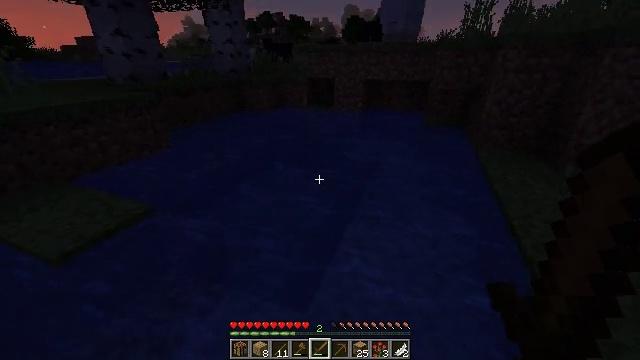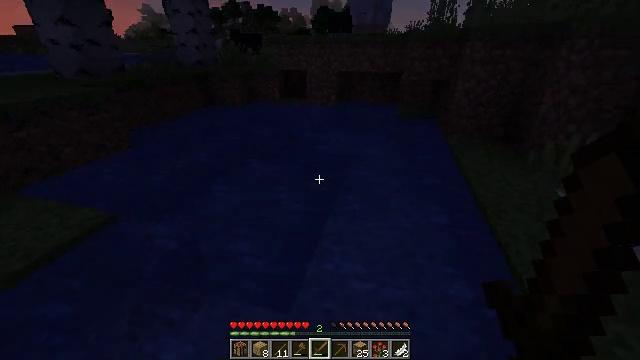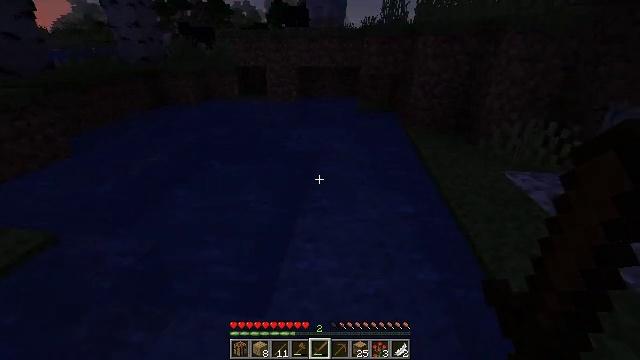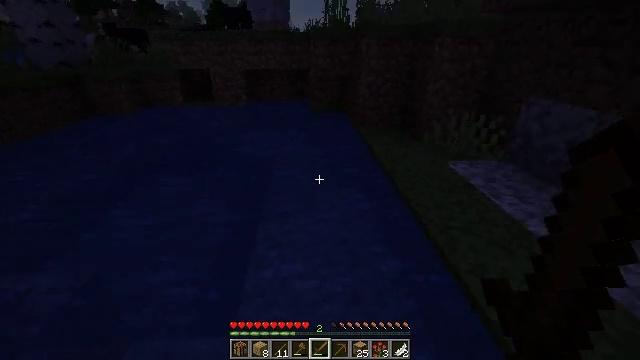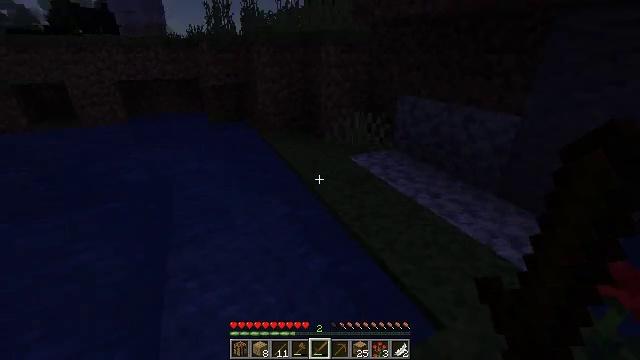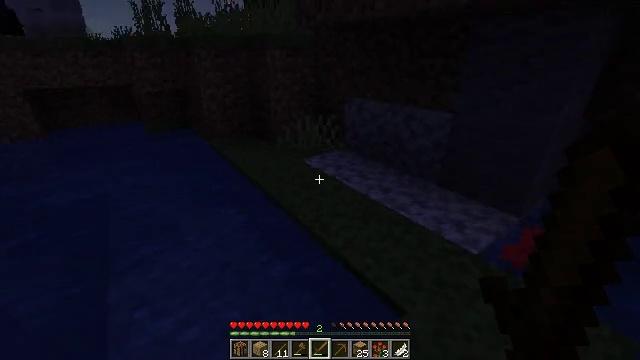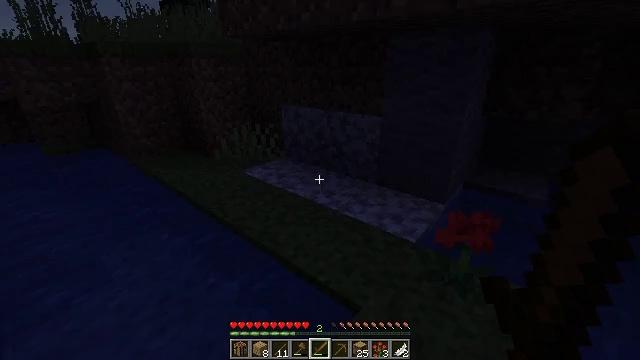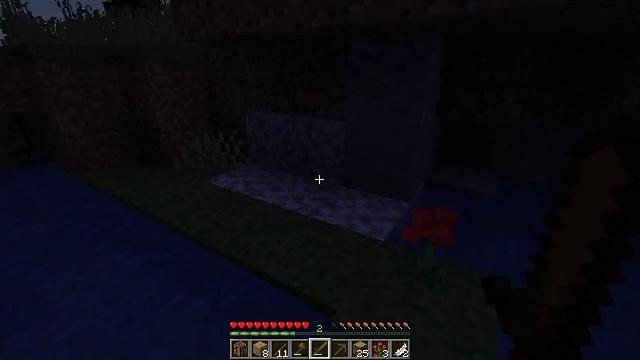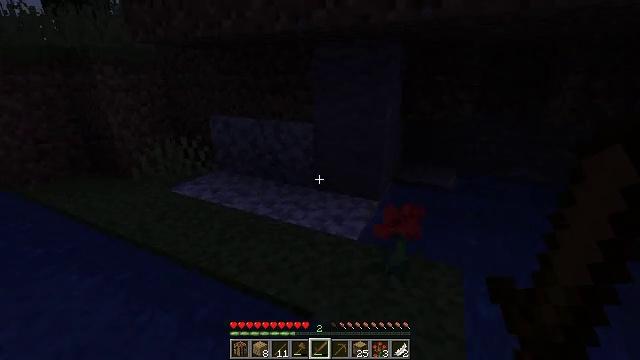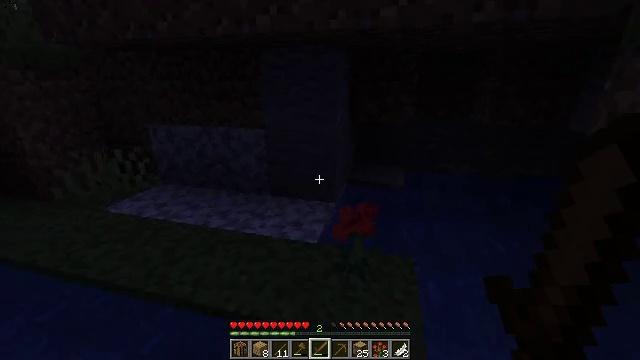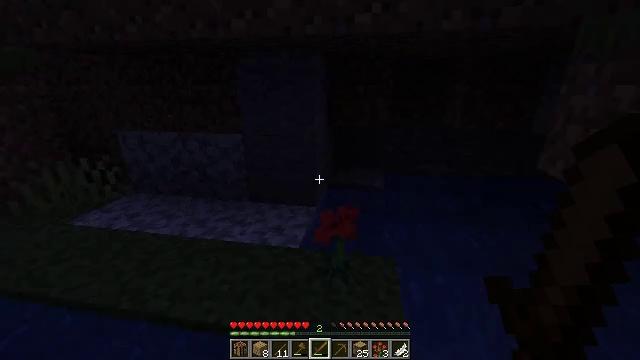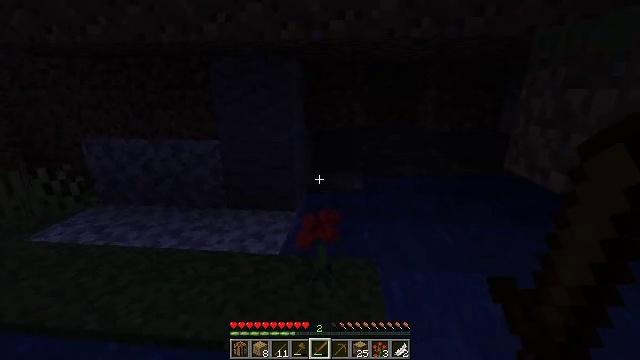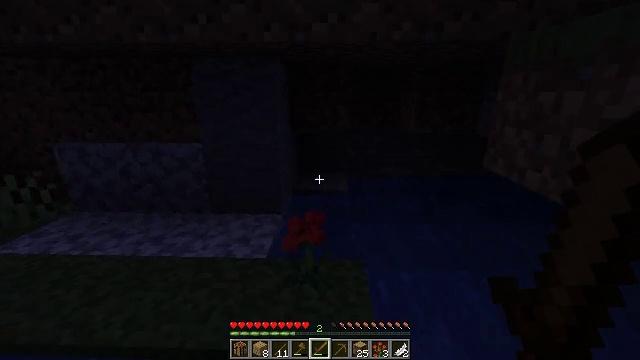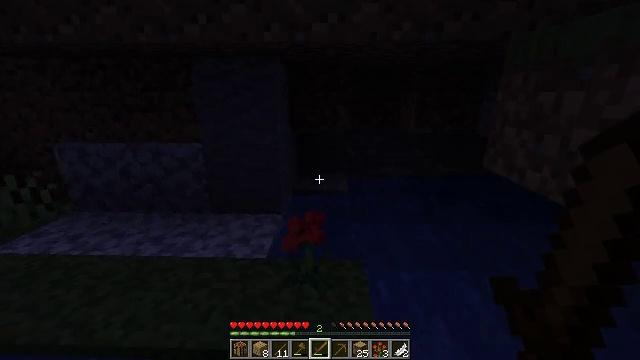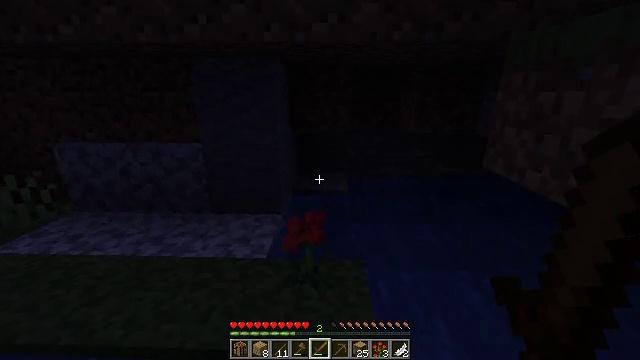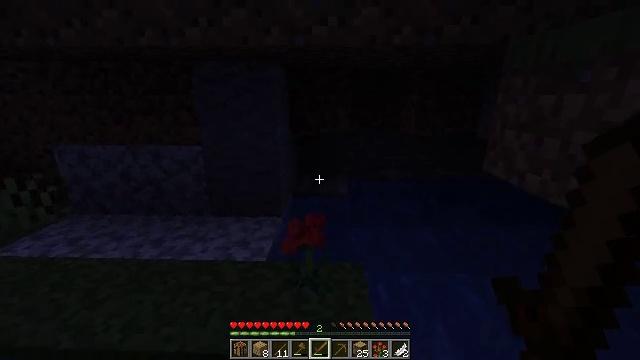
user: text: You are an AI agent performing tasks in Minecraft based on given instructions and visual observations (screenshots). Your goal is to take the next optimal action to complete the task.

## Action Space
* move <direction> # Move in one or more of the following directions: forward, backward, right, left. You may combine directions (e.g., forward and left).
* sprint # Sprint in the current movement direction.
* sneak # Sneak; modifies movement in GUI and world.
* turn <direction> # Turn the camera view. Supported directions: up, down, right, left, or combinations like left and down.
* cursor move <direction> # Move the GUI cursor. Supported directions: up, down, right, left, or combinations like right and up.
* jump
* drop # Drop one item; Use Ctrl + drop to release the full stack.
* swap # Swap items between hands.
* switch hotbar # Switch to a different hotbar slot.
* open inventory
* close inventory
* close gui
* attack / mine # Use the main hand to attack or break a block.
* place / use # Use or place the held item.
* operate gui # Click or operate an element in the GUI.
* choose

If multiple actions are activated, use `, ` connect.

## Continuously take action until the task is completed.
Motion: motion action
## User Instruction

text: Mine grass block from the ground.
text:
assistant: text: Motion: turn right and down
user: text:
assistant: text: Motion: turn right
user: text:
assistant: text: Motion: turn right
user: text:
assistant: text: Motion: turn right and up
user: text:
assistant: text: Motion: turn right
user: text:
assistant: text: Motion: turn right and up
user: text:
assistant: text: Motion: turn right and up
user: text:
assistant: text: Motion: turn right
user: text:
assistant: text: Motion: turn right and up
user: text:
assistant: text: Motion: turn right
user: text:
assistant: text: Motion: turn right
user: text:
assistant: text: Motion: turn right
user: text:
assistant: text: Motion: no_op
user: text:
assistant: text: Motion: no_op
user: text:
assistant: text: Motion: no_op
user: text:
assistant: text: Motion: turn left and up
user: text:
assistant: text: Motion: turn left and up
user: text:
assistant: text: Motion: move forward, turn left and up
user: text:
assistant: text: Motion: move forward, turn left and up
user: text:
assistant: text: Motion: move forward, turn left and up
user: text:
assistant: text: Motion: move forward, turn left and up
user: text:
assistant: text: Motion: move forward, turn left
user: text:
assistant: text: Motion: move forward
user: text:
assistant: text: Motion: move forward, turn left and up
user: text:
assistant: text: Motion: move forward
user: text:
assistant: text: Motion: move forward, turn left
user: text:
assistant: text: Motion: move forward
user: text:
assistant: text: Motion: move forward
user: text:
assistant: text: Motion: move forward, turn left
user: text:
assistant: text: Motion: move forward, turn left